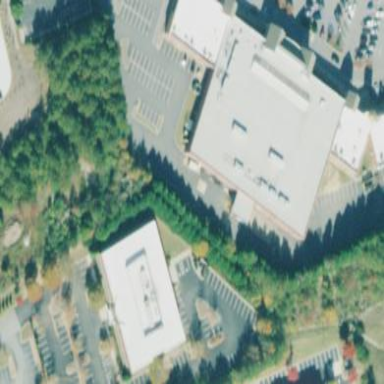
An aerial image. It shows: Supermarket located in building.